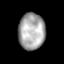
Tissue: skin
Cell type: Epithelial cells
Senescence score: 0.9613
Nuclear area (px): 950
Mean DAPI intensity: 167.491